【题型】填空题　【知识点】解析几何　【难度】medium
已知直线 $y = ax + 1$ 过抛物线 $C: x^2 = 2py \ (p > 0)$ 的焦点，且与 $C$ 交于 $A, B$ 两点。过 $A, B$ 两点分别作 $C$ 的切线，设两条切线交于 $M$ 点，线段 $AB$ 的中点为 $N$。若 $a = 1$，则 $|MN| = $ \underline{\hspace{3cm}}．
【解答】

\textbf{【答案】} 4

\vspace{5pt}

\textbf{【分析】} 根据题意求出抛物线焦点，联立直线和抛物线，再结合导数的几何意义解出两直线方程，求出两点坐标，最后求出距离即可．

\vspace{5pt}

\textbf{【详解】}
因为抛物线的焦点 $\left(0, \frac{p}{2}\right)$ 在直线 $ax - y + 1 = 0$ 上，

所以 $0 - \frac{p}{2} + 1 = 0 \Rightarrow p = 2$，所以抛物线 $C: x^2 = 4y$，

当 $a = 1$ 时，直线为 $x - y + 1 = 0$，

联立 $\begin{cases} x - y + 1 = 0 \\ x^2 = 4y \end{cases}$，解得 $x^2 - 4x - 4 = 0$，$\Delta = 16 + 16 = 32 > 0$，

解得 $\begin{cases} x_1 = 2 + 2\sqrt{2} \\ y_1 = 3 + 2\sqrt{2} \end{cases}$ 或 $\begin{cases} x_2 = 2 - 2\sqrt{2} \\ y_2 = 3 - 2\sqrt{2} \end{cases}$，

不妨设 $A(2 - 2\sqrt{2}, 3 - 2\sqrt{2})$，$B(2 + 2\sqrt{2}, 3 + 2\sqrt{2})$，

所以线段 $AB$ 的中点为 $N(2, 3)$，

因为 $x^2 = 4y$，所以 $y = \frac{1}{4}x^2$，求导得 $y' = \frac{1}{2}x$，

所以 $k_{AM} = \frac{1}{2} \times (2 - 2\sqrt{2}) = 1 - \sqrt{2}$，$k_{BM} = \frac{1}{2} \times (2 + 2\sqrt{2}) = 1 + \sqrt{2}$，

所以直线 $AM$: $y - (3 - 2\sqrt{2}) = (1 - \sqrt{2})[x - (2 - 2\sqrt{2})]$，

直线 $BM$: $y - (3 + 2\sqrt{2}) = (1 + \sqrt{2})[x - (2 + 2\sqrt{2})]$，

联立直线 $AM$，$BM$ 方程可得

$\begin{cases} y - (3 - 2\sqrt{2}) = (1 - \sqrt{2})[x - (2 - 2\sqrt{2})] \\ y - (3 + 2\sqrt{2}) = (1 + \sqrt{2})[x - (2 + 2\sqrt{2})] \end{cases}$

解得 $x = 2, y = -1$，

所以 $M(2, -1)$，得到 $|MN| = 3 - (-1) = 4$．

故答案为：$4$．
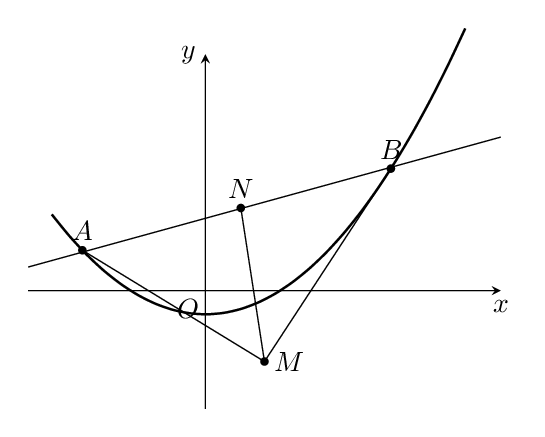